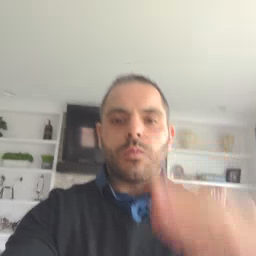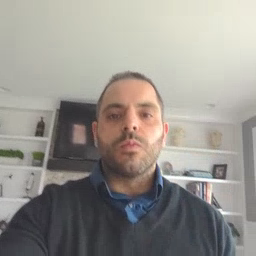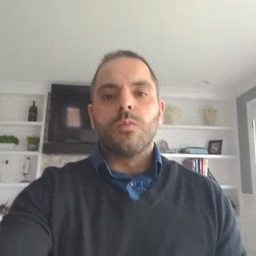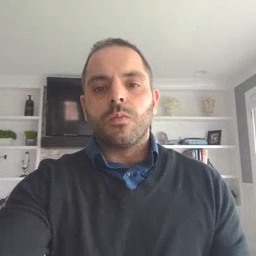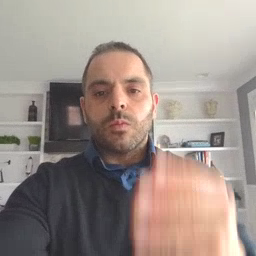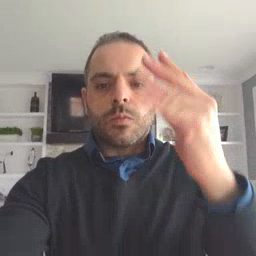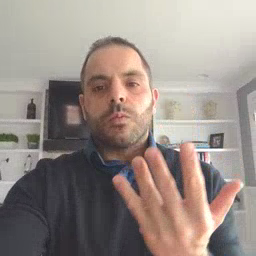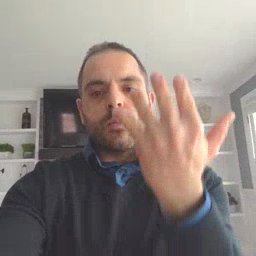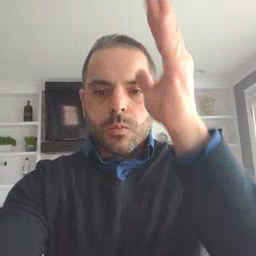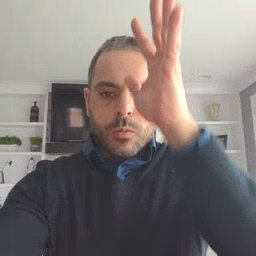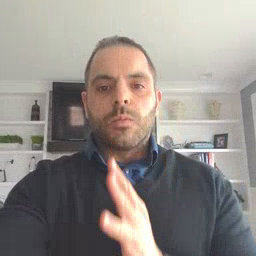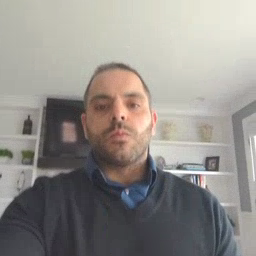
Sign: fireman